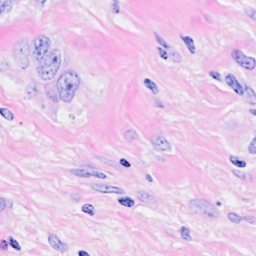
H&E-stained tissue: Breast